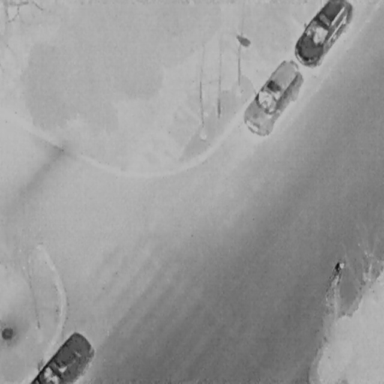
There are three Cars in the infrared image.